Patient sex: M
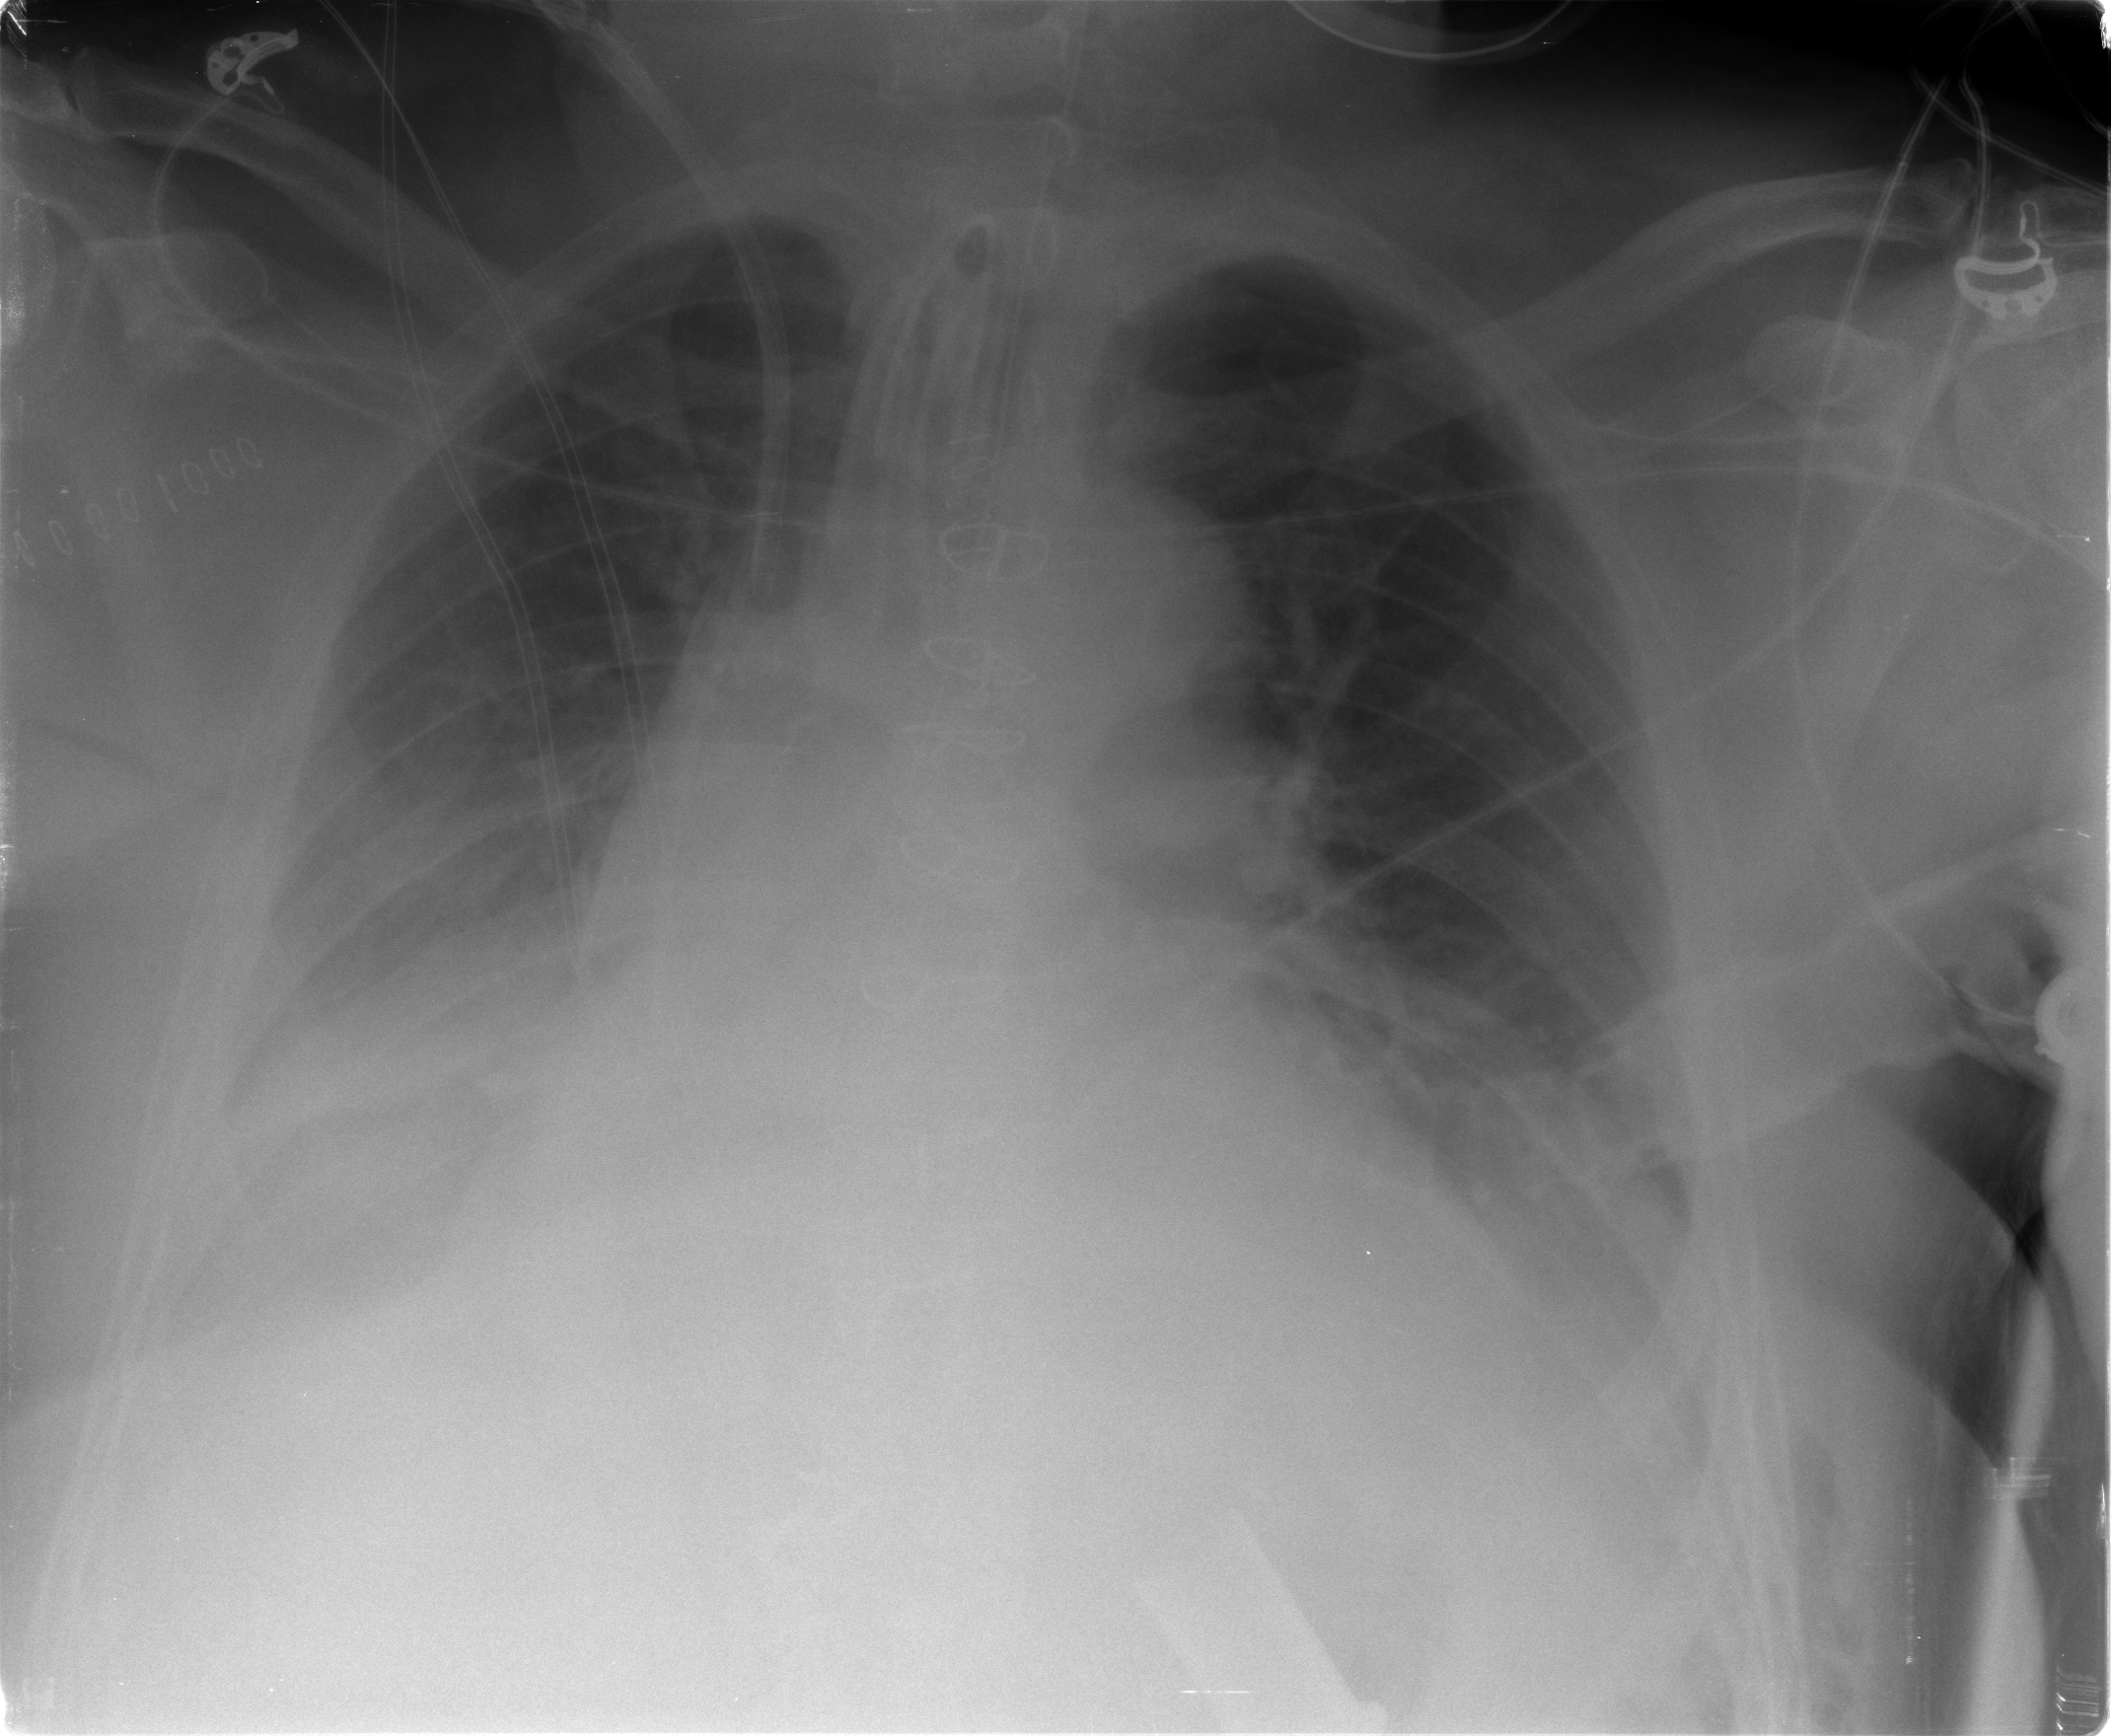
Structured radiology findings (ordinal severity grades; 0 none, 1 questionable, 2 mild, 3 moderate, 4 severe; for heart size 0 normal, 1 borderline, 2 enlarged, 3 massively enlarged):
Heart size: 2
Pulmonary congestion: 1
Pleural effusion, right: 2
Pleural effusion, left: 2
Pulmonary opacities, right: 1
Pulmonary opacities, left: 0
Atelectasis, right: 3
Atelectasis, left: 2